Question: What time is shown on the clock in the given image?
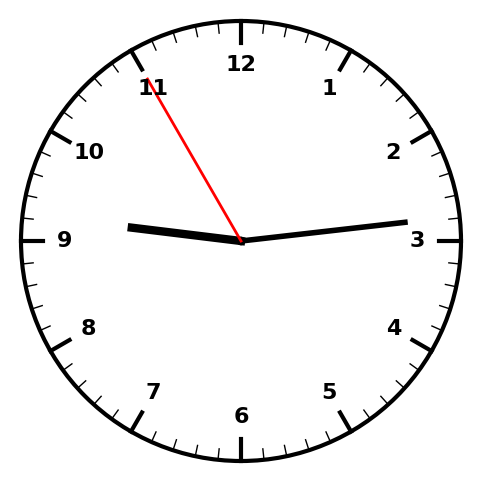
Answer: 09:13:55